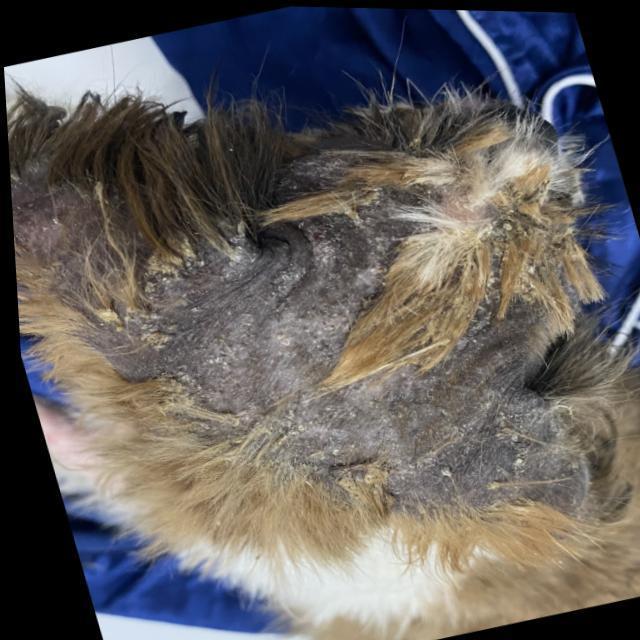
Canine demodicosis (Demodex mange) — caused by Demodex canis mites. Presents with alopecia, follicular papules, pustules, and comedones. Often localized on face and forelimbs.